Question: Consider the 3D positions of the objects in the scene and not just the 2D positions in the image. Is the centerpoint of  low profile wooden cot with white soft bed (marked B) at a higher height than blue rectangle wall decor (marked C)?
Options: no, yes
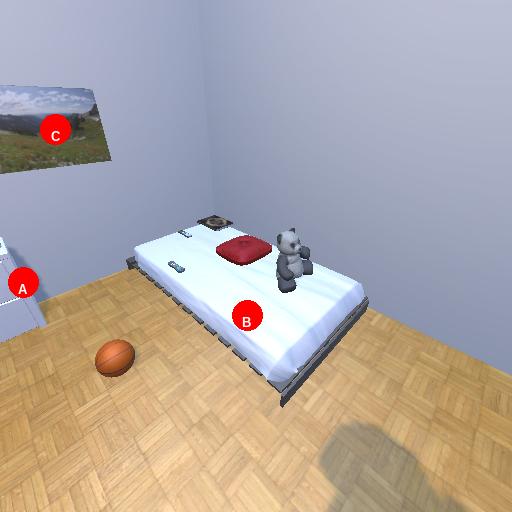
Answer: no